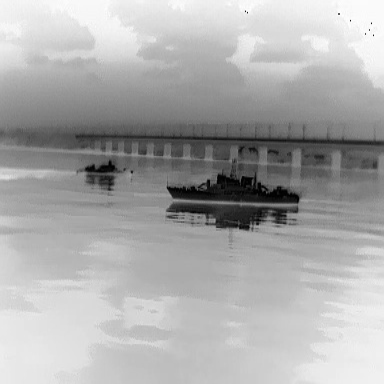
There are two objects shown in the infrared image, including a warship, and a canoe.